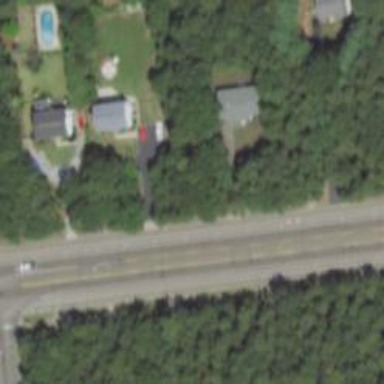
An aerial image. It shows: Driveway.